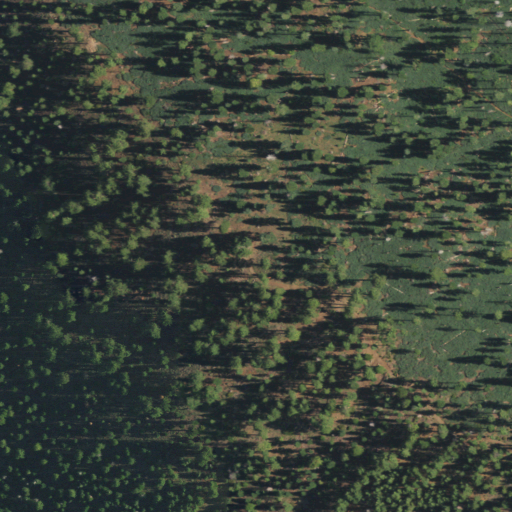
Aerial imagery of mountain in California named Tahoe Mountain containing evergreen forest and shrub